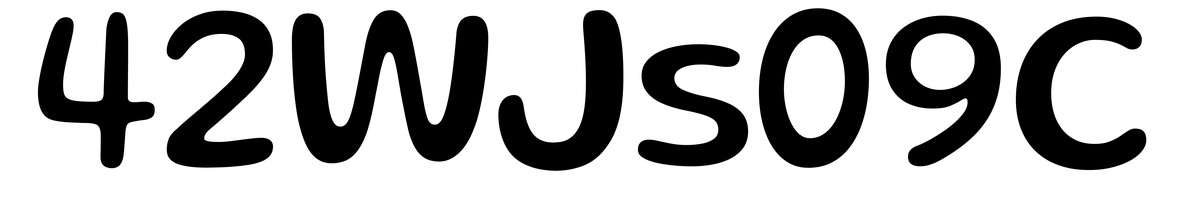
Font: Gluten_Regular